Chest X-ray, PA view. Patient: 70 years old, sex M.
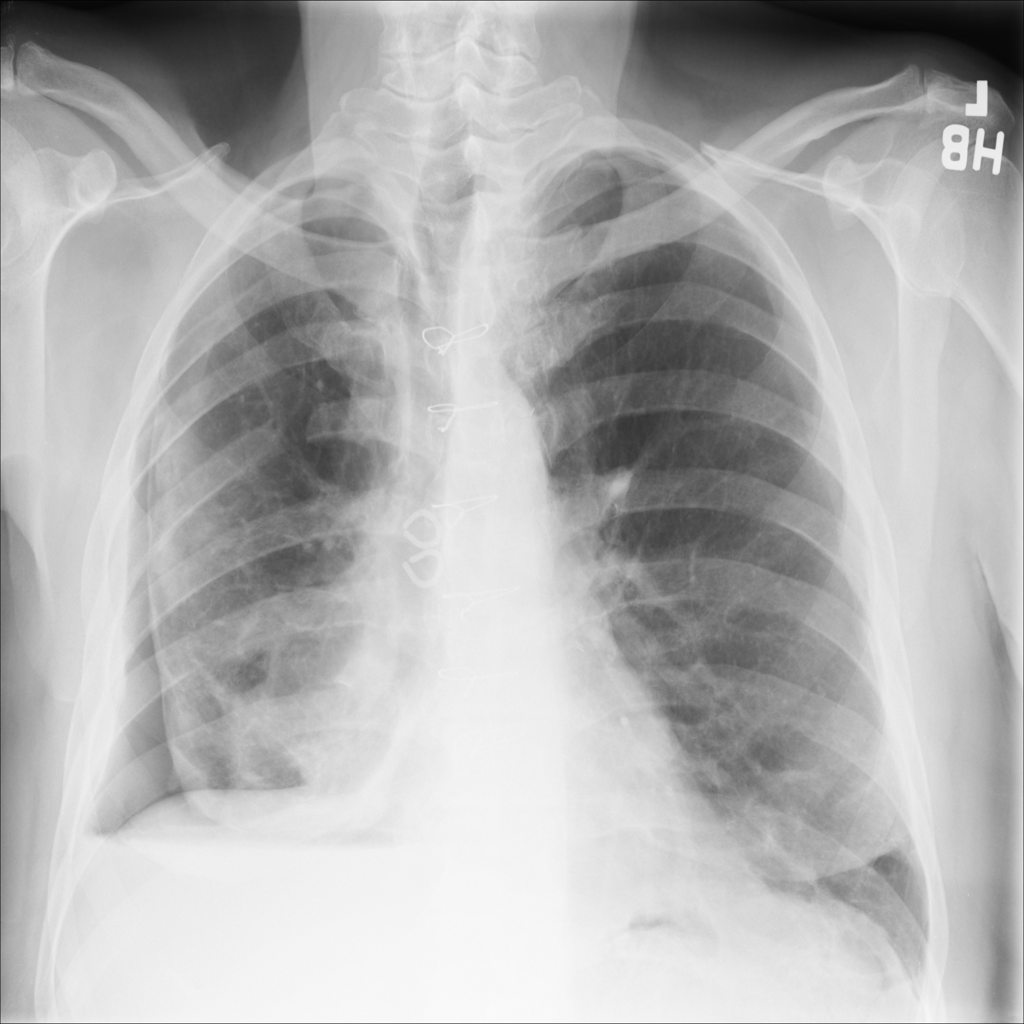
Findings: Effusion, Pneumothorax